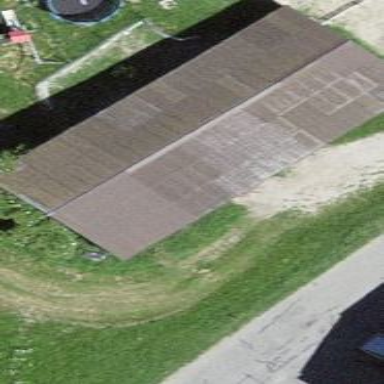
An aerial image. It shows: Barn.